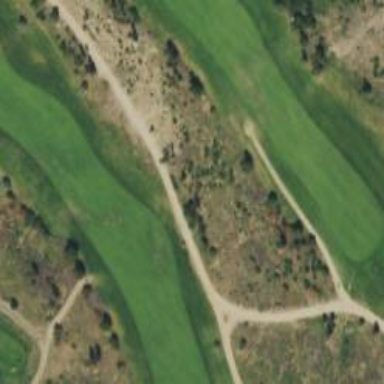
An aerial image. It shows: Golf hole.